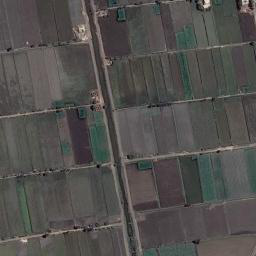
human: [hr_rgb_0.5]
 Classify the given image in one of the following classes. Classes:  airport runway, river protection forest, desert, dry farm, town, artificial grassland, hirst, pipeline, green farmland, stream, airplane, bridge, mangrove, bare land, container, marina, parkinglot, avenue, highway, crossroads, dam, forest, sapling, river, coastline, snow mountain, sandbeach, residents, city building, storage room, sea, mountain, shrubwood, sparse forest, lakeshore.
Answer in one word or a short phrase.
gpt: green farmland